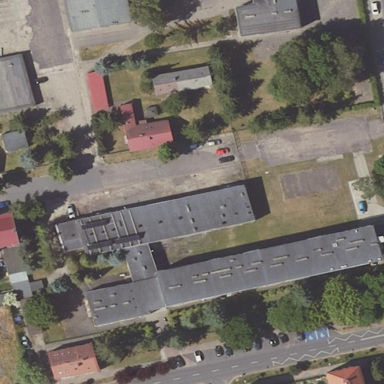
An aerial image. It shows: Dormitory building.